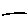
Label: line